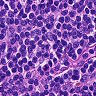
Metastatic tissue present: no